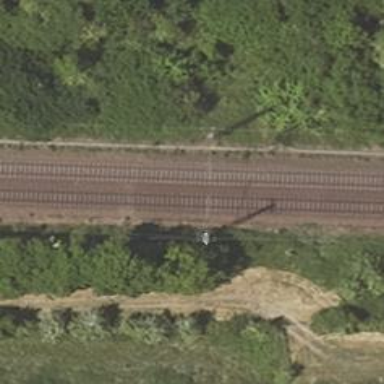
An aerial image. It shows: Milestone along the railway with catenary mast.